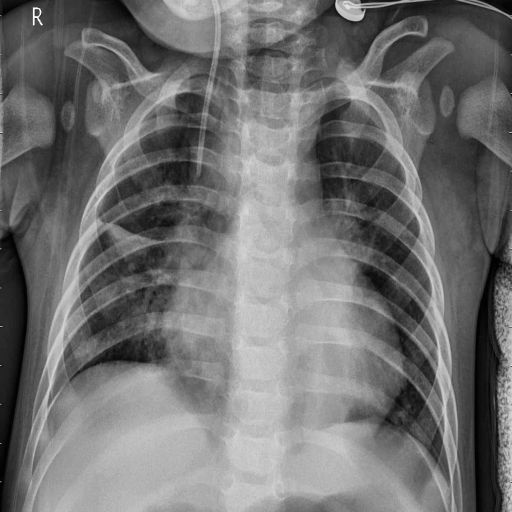
Finding: PNEUMONIA